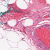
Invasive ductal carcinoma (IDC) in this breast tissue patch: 0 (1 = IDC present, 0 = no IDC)